Question: Here is a some mysql inno_bd table 't' primary key 'id' and multiple index on three fields.
Fields A, B, C is of 'int', 'int', 'Date' respectively
:

the problem is in the following:
there is an archive 't_archive' table that I use to move the records from 't' to 't_archive' if its have already outdated. To move records I use two queries:
- 'INSERT INTO t_archive SELECT * FROM t WHERE A = 1 AND B = 2 AND C = 3'- 'DELETE FROM t WHERE A = 1 AND B = 2 AND C = 3'
(As you noticed, satisfies the condition ids are 4 and 5)
During above-mentioned queries I try to 'UPDATE' recods with ids : 1 and 8.
Logically, there are no reasons to 'lock' records 1, 2, 3, 6, 7, 8 druring any types of queries,
but it happens!
Because of real red sector much more bigger than in example, transferring operations takes much time (about 50 sec) and I can't work with other recs (just UPDATE where id = 8) - getting an exception: 'Lock wait timeout exceeded; try restarting transaction'
Can anybody explain why it happens and how to avoid it?
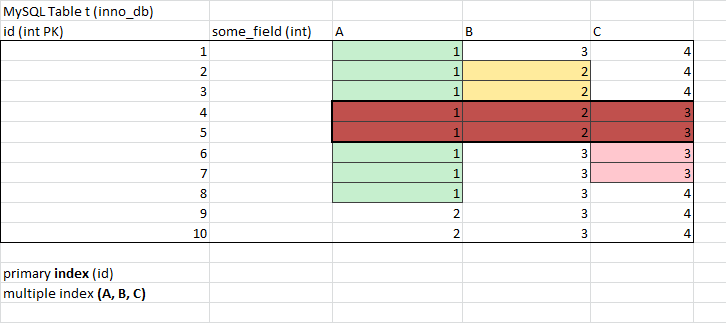
Answer: The problem disappears if use more tricky 'DELETE' query:
'''
DELETE t FROM my_table t,
(SELECT t1.id AS del_id FROM my_table t1
WHERE t1.A=1
AND t1.B=2
AND t1.C=3) AS del
WHERE t.id=del.del_id;
'''